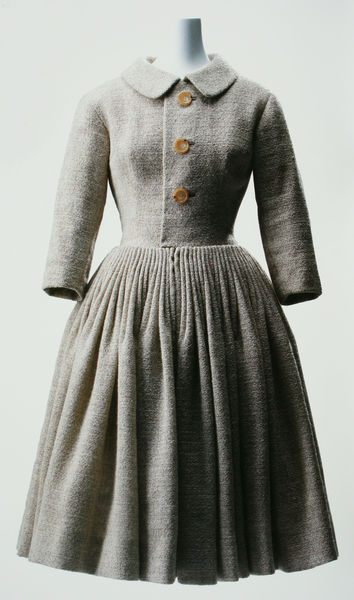
Titel: Tageskleid
Künstler: Christian Dior
Standort: Kyoto (Japan)
Institution: Kyoto Costume Institute
Schlagwörter: weiß, frau, kleid, mode, rock, falten, kragen, ärmel, kostüm, taille, wolle, knöpfe, knopfleiste, foto, filz